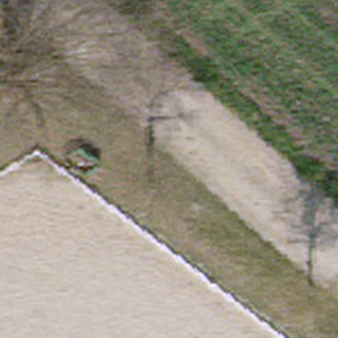
Label: other